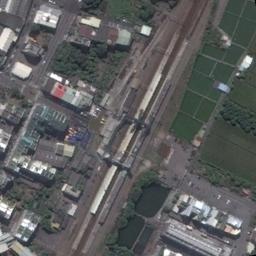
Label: railway_station